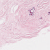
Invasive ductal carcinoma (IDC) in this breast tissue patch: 0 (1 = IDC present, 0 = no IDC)